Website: apple
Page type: payment
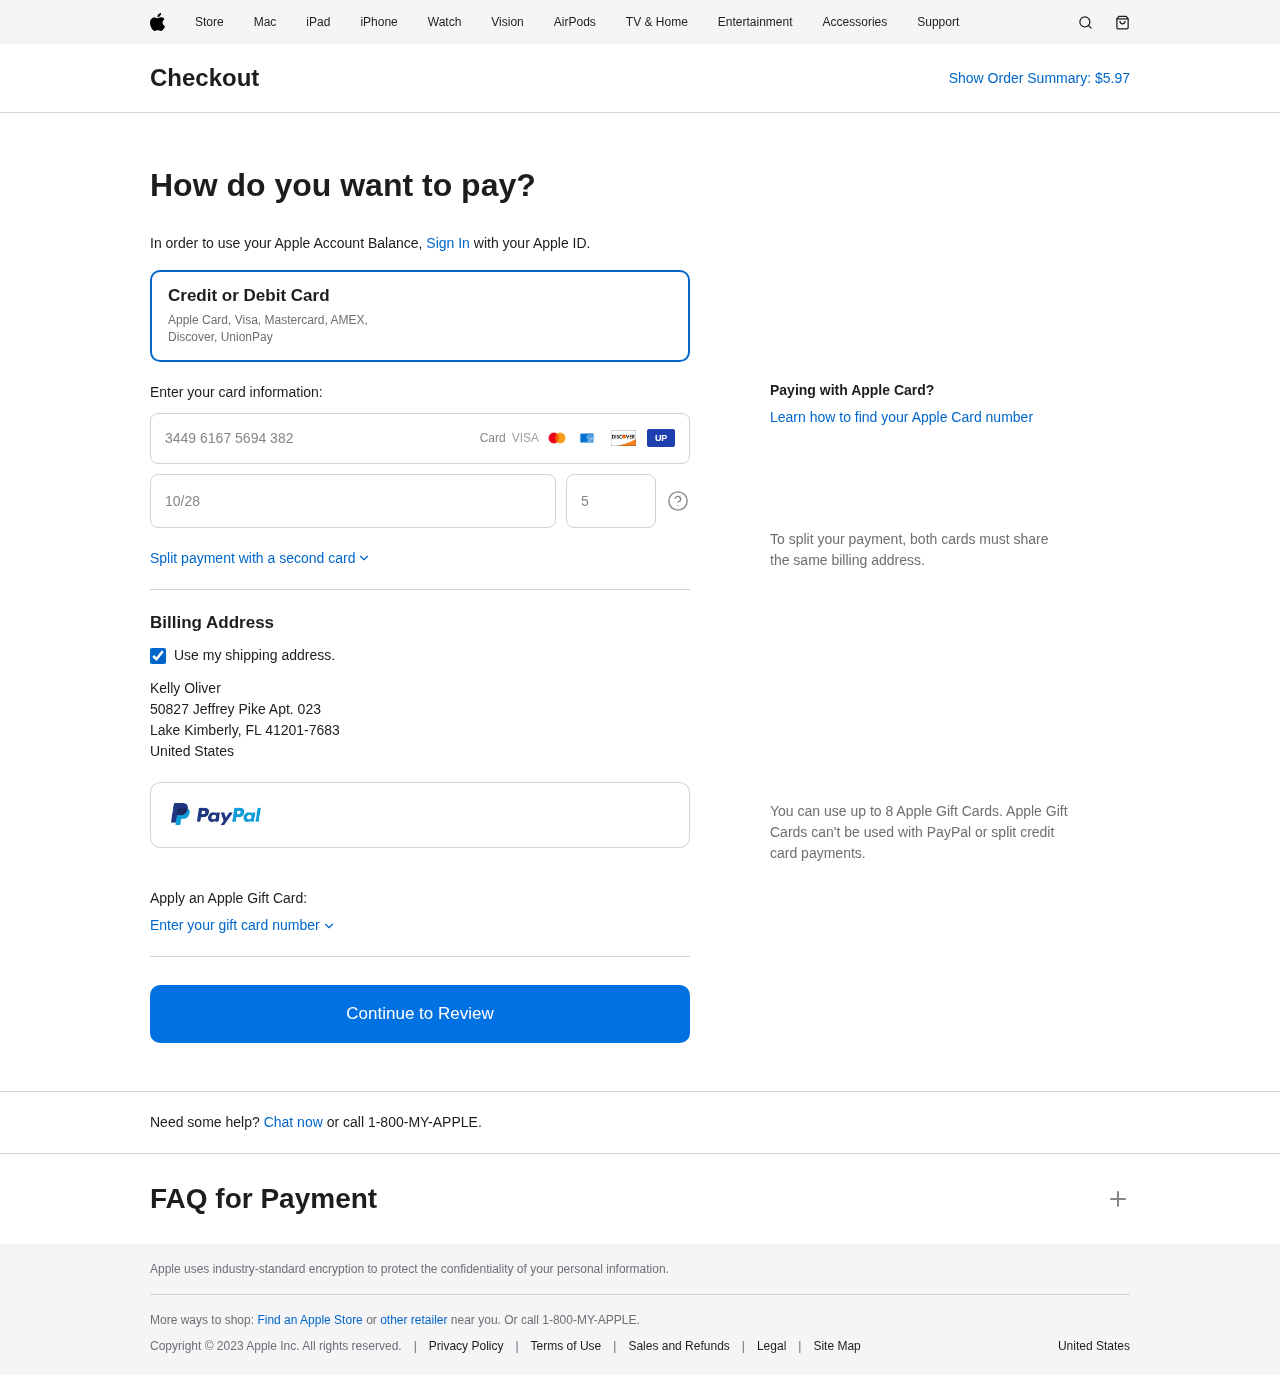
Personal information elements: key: PII_CARD_CVV
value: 5318
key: PII_CARD_EXPIRY
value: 10/28
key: PII_CARD_NUMBER
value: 3449 6167 5694 382
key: PII_COUNTRY
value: United States
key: PII_FULLNAME
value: Kelly Oliver
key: PII_STREET
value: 50827 Jeffrey Pike Apt. 023
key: PII_CITY_STATE_ZIP
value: Lake Kimberly, FL 41201-7683
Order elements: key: ORDER_TOTAL
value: $5.97